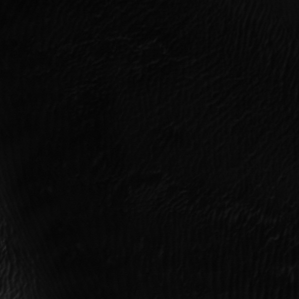
Label: frost